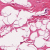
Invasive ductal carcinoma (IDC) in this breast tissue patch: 0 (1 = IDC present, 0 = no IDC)